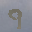
Label: 9